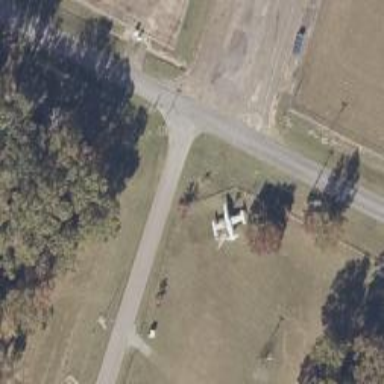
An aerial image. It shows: Historical memorial dedicated to aircraft.